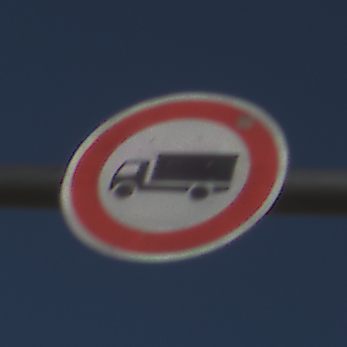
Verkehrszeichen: VerbotFuerKraftfahrzeugeUeberDreiKommaFuenfTonnen
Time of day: MorningAfternoon
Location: Outdoor (Nature)
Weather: Clear
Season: Autumn
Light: Natural